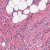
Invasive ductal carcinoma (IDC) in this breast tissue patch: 1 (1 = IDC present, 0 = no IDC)